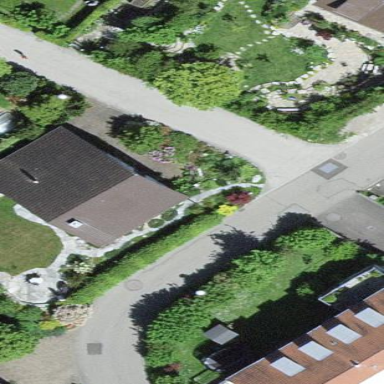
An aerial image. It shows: Simple and straightforward house.